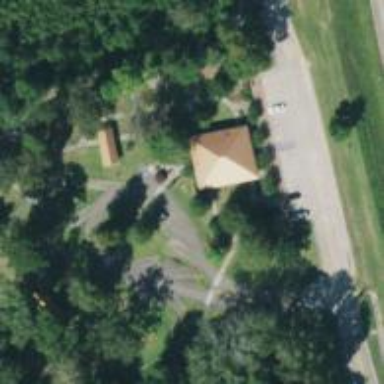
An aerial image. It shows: Rest area along the road.